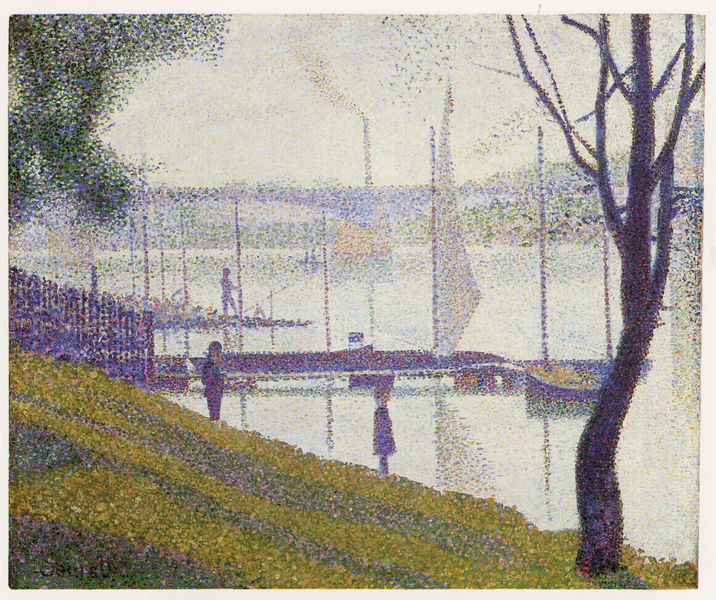
Titel: Le Pont de Courbevoie
Künstler: Georges Pierre Seurat
Standort: London
Institution: Cortauld Institute
Schlagwörter: baum, blau, blätter, himmel, laub, mann, schatten, wasser, wolken, bäume, fluss, gelb, grün, impressionismus, landschaft, menschen, see, stadt, ufer, äste, blumen, braun, frankreich, frau, hell, holz, hut, männer, paris, weiss, blüten, gras, park, rasen, weg, wiese, zaun, malerei, signatur, öl, baumstamm, ferne, horizont, hügel, natur, spiegelung, stamm, vögel, zweige, brücke, qualm, rauch, insel, kind, boot, boote, fliegen, kinder, schornstein, schiff, schiffe, segel, segelboot, divisionismus, vedute, spiegelbild, fahne, jungen, mast, moderne, pointilismus, segelschiff, abhang, hang, nebel, kahl, winter, fabrik, seine, masten, böschung, bootssteg, staffage, steg, ruderboot, junge, segler, punkte, zusehen, pleinair, schwarm, punkt, angel, blua, seurat, signac, rute, anlegestelle, angler, angeln, pointillismus, postimpressionismus, georges seurat, brückenpfeiler, yachten, neo-impressionismus, angelrute, bildparallelen, strifen, jollen, poitnillismus, schornstien, seutat, skipper